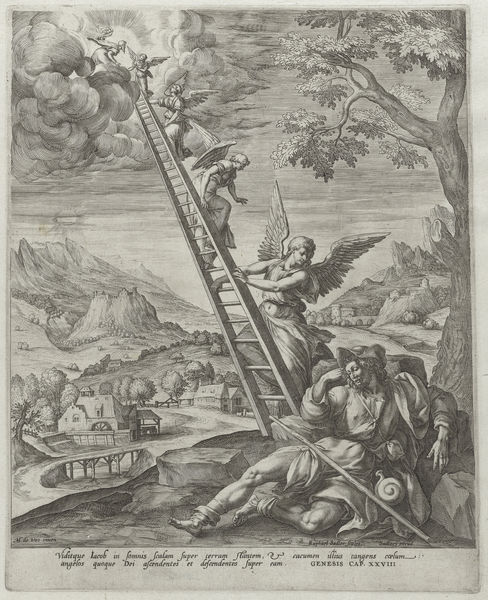
Titel: Jakobs ladder
Künstler: Raphaël (I) Sadeler
Standort: Amsterdam
Institution: Rijksmuseum
Schlagwörter: baum, bibel, brücke, sonne, berge, leiter, homme, escalier, traum, stich, canne, muschel, christ, gravure, arbre, soleil, ciel, paysage, genesis, ferme, montagne, endormi, inscription, nuage, arbres, aile, ange, anges, pont, chemin, berger, bâton, jakob, dieu, rivière, ailes, branche, bras, jacob, religion, feuille, moulin, échelle, cupidons, gourde, engelsleiter